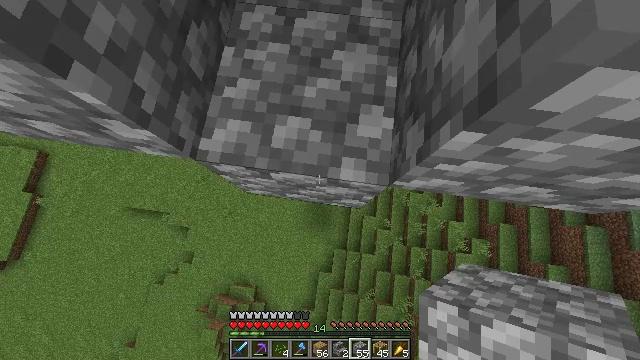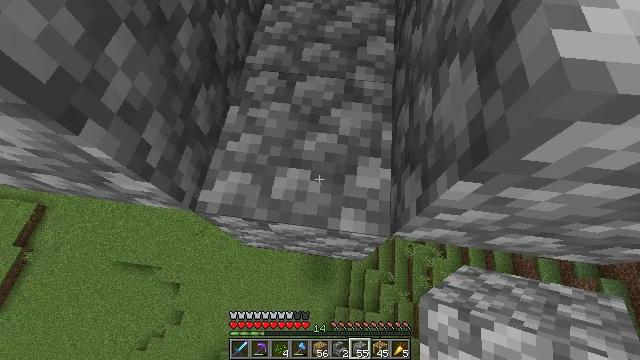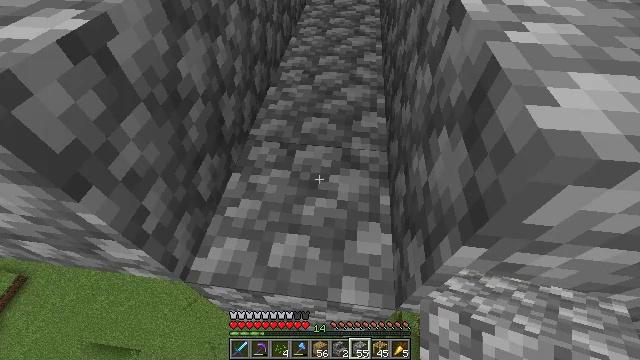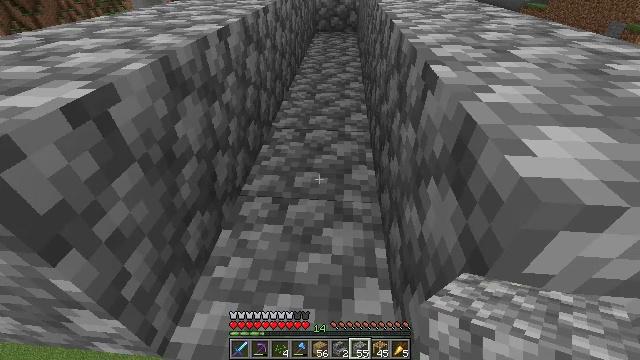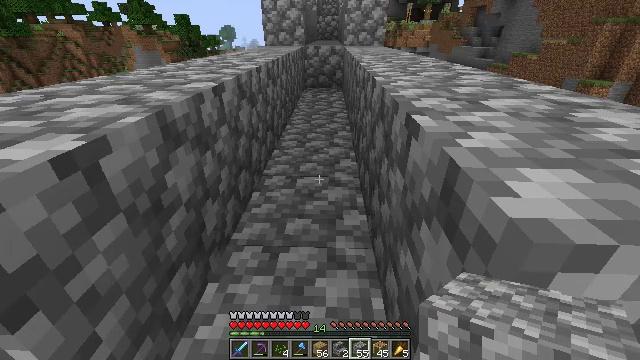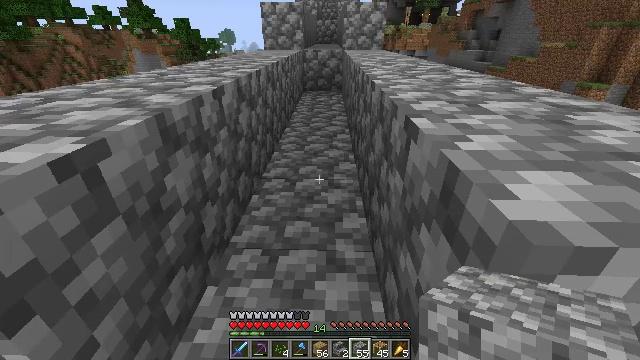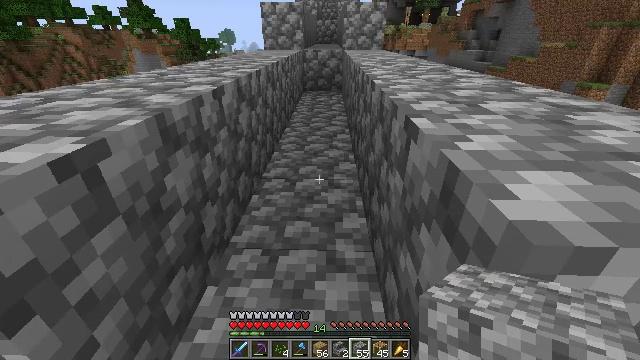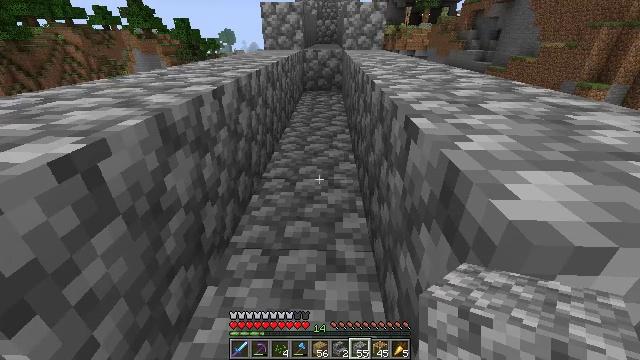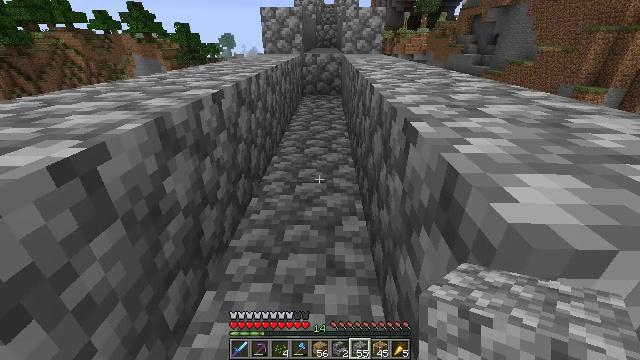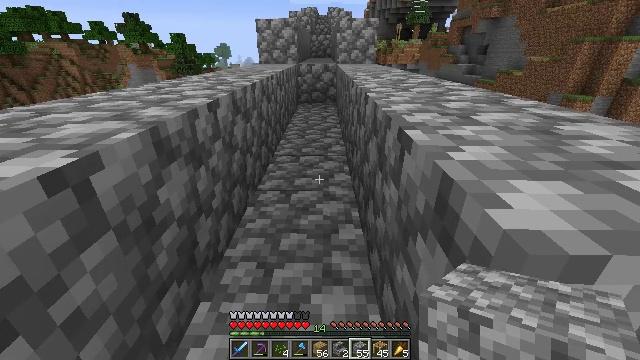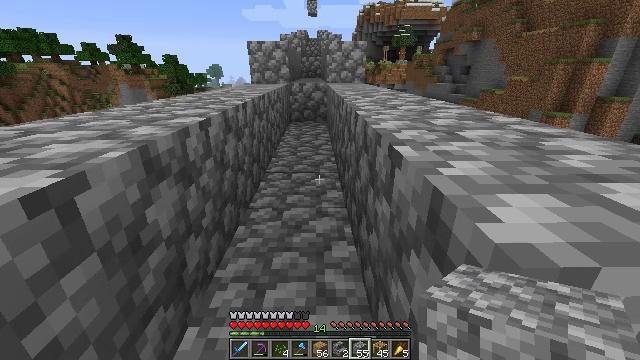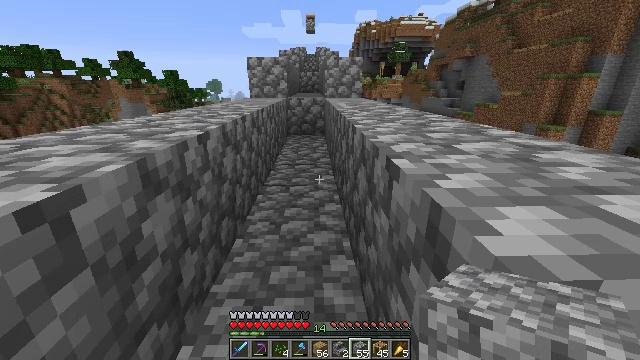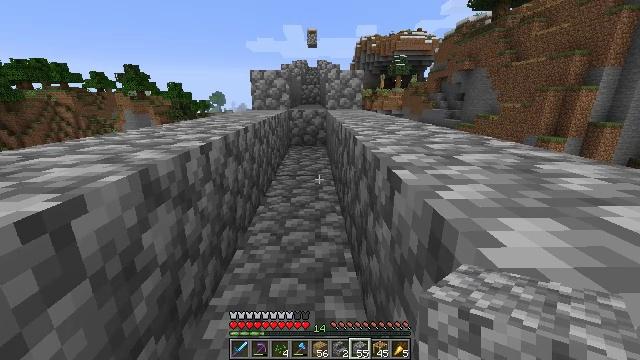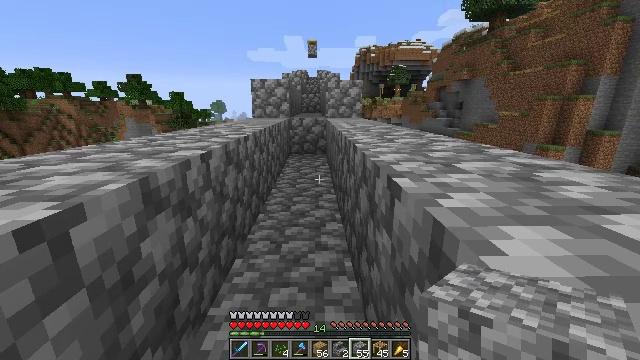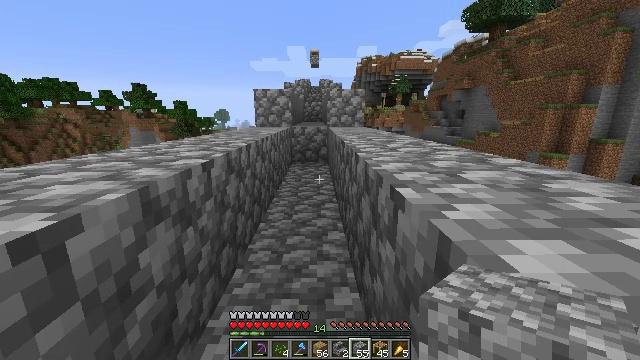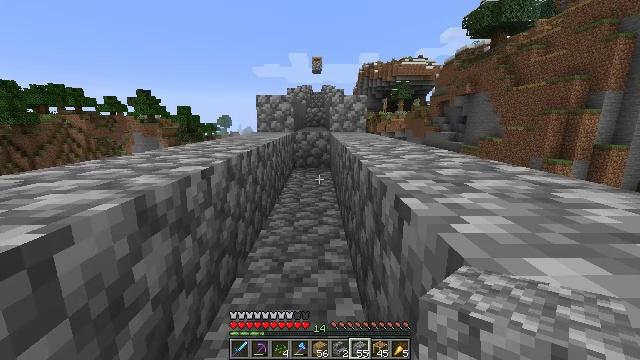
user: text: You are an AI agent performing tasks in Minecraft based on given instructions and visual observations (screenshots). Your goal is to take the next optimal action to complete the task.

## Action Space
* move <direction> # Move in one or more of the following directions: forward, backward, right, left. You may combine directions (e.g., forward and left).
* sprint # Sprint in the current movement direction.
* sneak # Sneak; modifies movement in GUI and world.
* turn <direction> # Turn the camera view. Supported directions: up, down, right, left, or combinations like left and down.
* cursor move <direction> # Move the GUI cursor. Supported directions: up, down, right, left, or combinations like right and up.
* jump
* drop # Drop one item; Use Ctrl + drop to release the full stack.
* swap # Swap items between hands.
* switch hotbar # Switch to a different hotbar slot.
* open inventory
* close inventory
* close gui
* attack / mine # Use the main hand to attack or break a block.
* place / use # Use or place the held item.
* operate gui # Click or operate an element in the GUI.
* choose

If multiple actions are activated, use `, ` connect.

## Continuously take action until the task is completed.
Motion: motion action
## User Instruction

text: Collect scaffolding blocks.
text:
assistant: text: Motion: sneak, turn up
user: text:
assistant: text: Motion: sneak, turn up
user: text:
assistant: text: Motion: sneak, turn right and up
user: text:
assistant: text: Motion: sneak, turn right and up
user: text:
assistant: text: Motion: sneak
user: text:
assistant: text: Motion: sneak
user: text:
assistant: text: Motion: sneak
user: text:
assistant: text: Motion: sneak
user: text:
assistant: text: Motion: sneak, turn right and up
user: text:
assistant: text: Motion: sneak, turn right and up
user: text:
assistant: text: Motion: sneak, turn up
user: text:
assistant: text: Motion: sneak, turn up
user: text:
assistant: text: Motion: sneak, turn up
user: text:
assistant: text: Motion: move forward, sneak, turn up
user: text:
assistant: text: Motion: move forward, sneak, turn up
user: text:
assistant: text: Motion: move forward, sneak
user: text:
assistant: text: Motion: move forward
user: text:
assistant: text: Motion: move forward
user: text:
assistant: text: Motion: move forward
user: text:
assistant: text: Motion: move forward
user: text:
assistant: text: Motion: move forward
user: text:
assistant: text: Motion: move forward, sprint
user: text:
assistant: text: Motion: move forward, sprint
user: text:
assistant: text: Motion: move forward, sprint
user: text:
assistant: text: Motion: move forward, sprint
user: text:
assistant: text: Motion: move forward, sprint
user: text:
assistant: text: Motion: move forward
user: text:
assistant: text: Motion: move forward
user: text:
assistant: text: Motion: move forward
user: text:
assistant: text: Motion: move forward